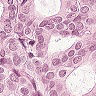
Metastatic tissue present: yes